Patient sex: F
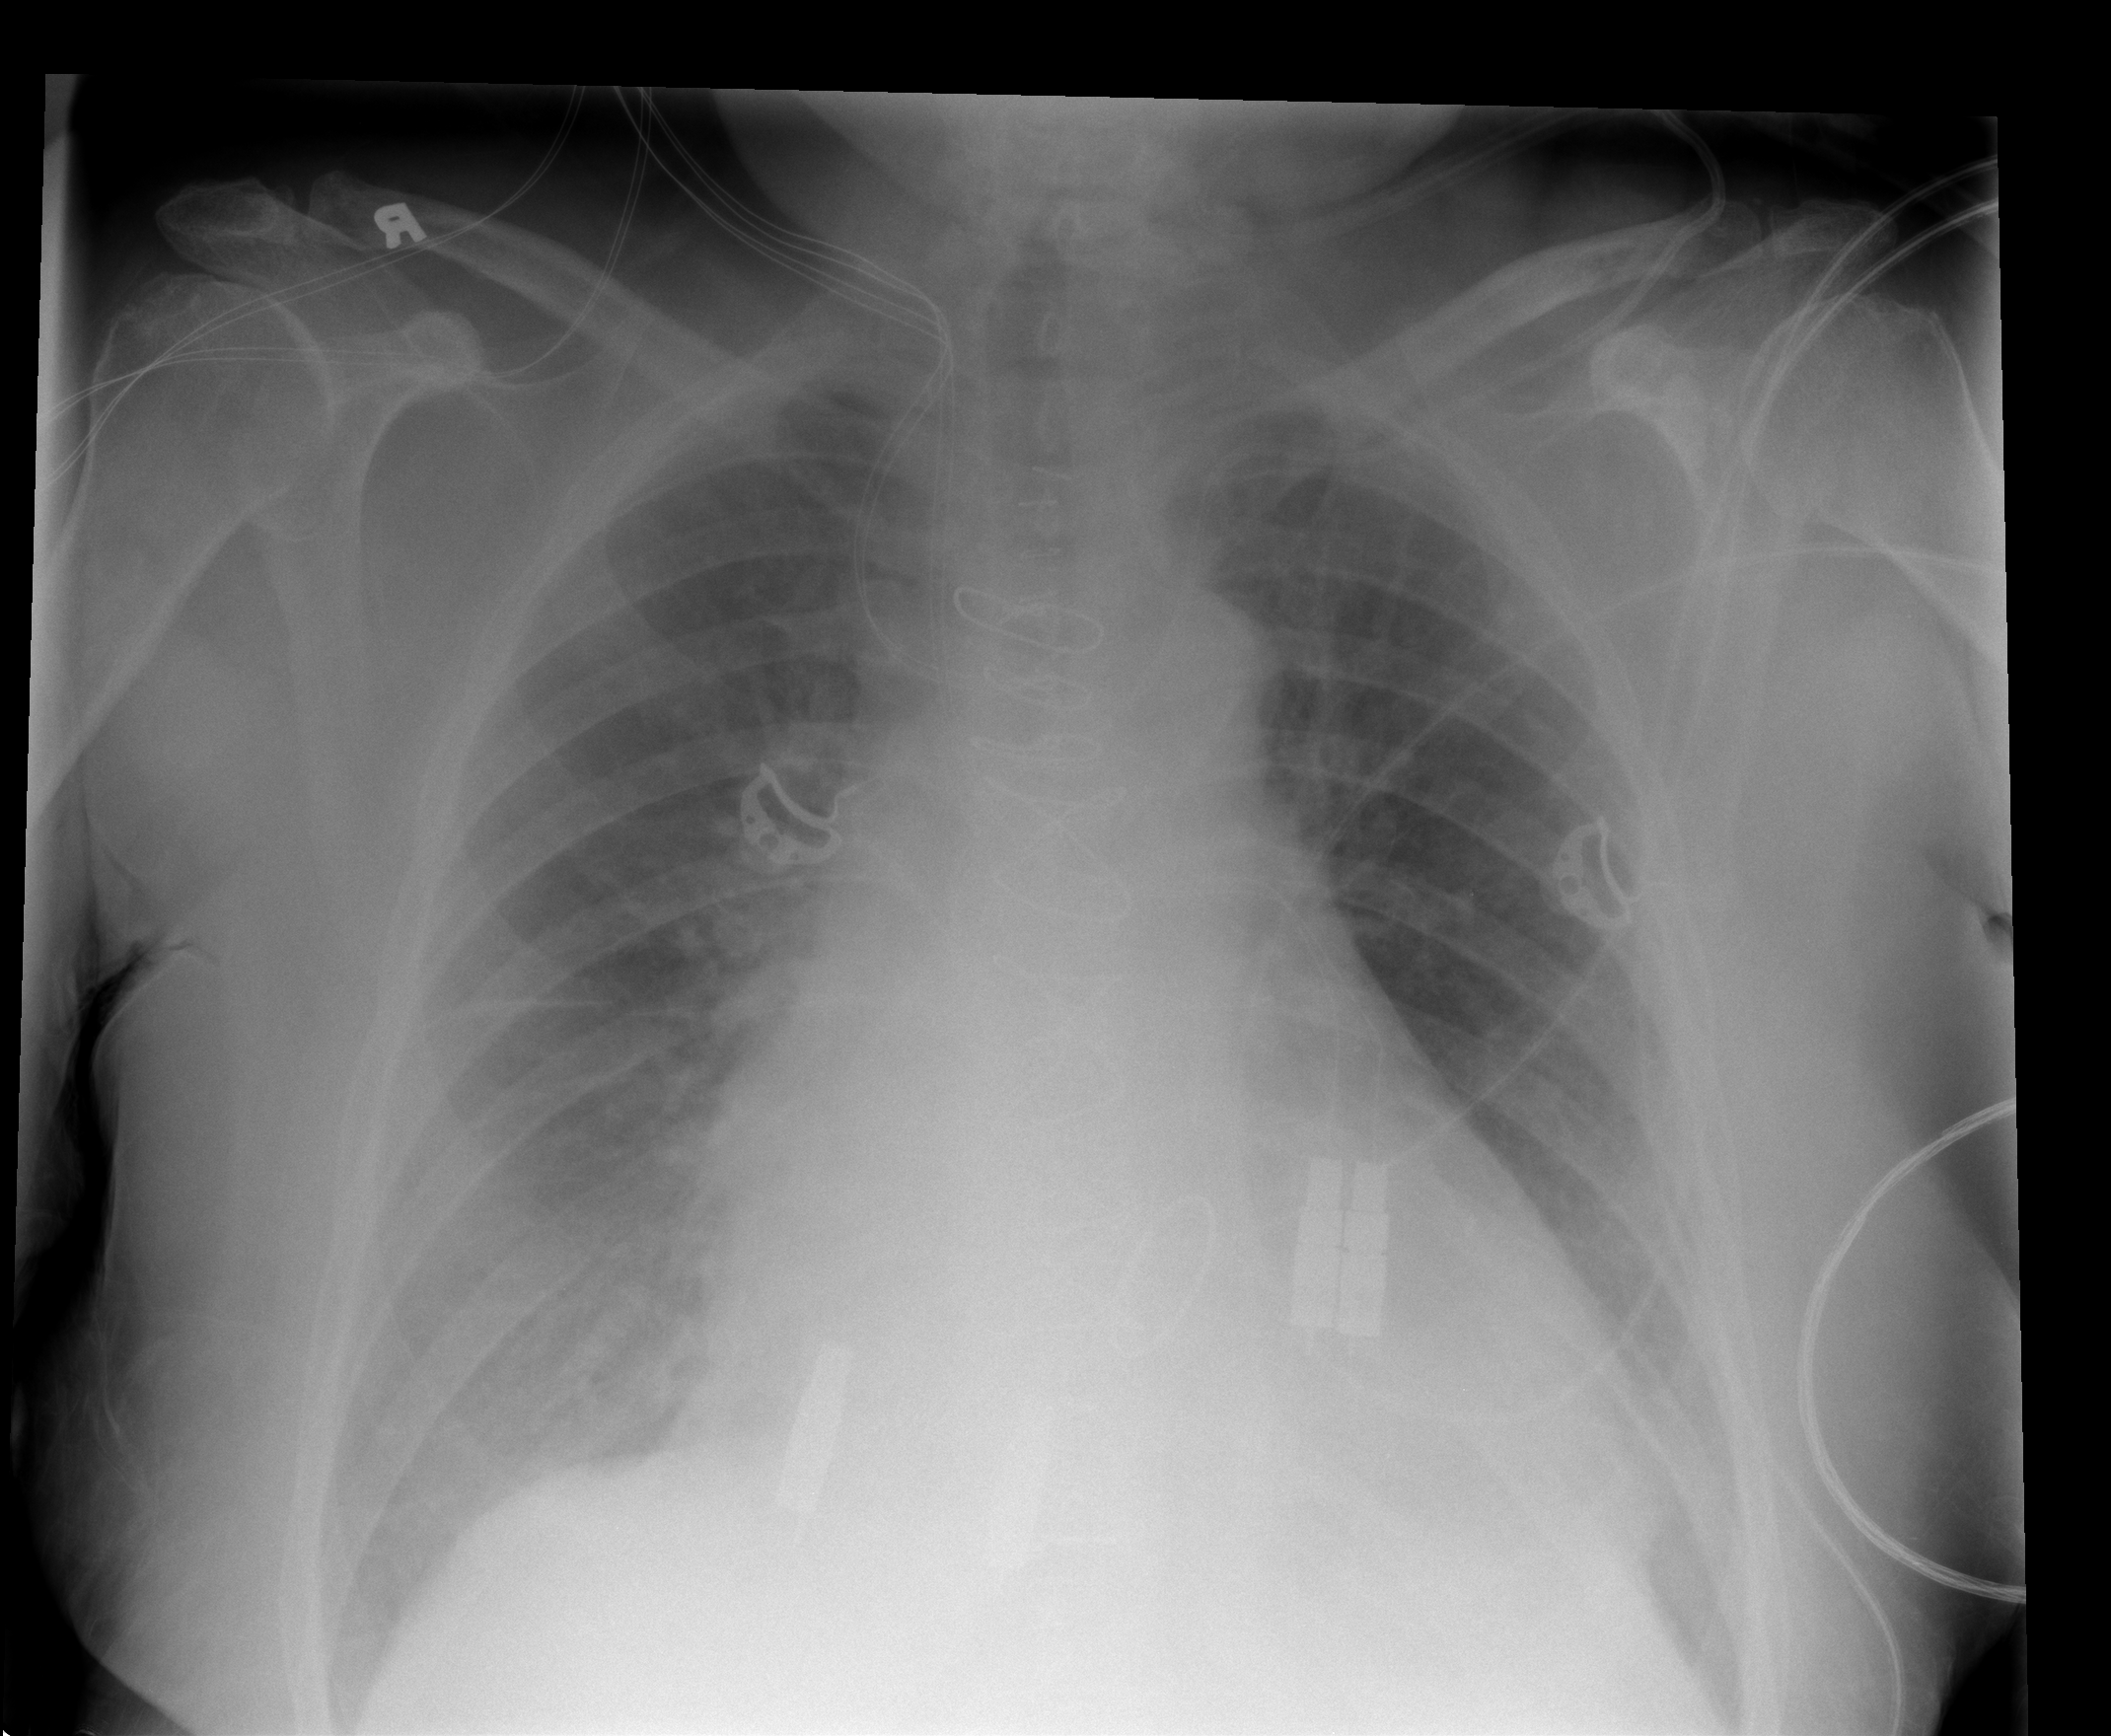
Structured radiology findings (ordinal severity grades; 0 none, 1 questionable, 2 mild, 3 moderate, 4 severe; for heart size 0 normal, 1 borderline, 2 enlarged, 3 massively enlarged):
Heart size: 2
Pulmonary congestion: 2
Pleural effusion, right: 2
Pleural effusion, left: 2
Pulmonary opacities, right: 0
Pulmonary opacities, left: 0
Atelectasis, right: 1
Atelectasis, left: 1